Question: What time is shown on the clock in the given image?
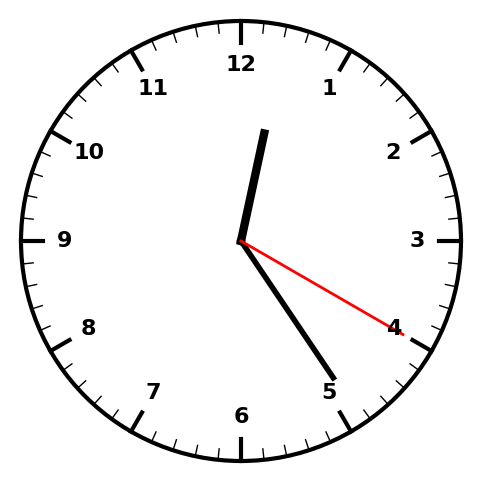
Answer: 12:24:20